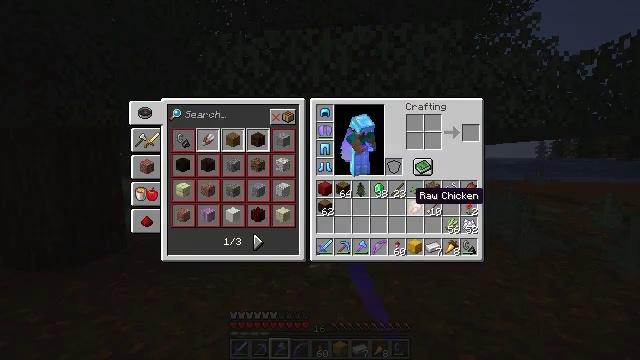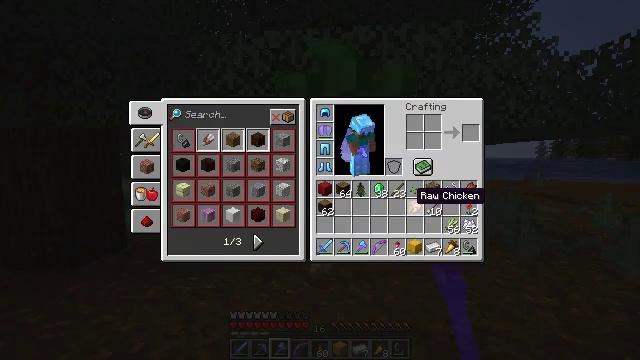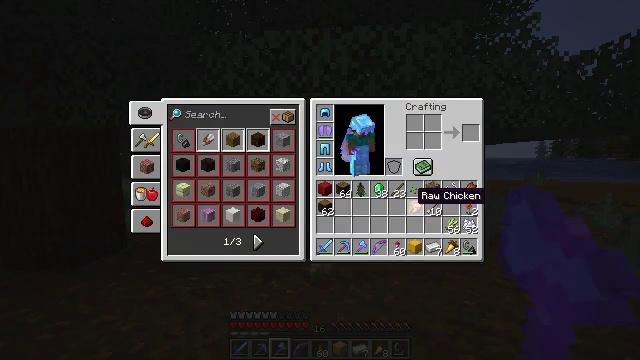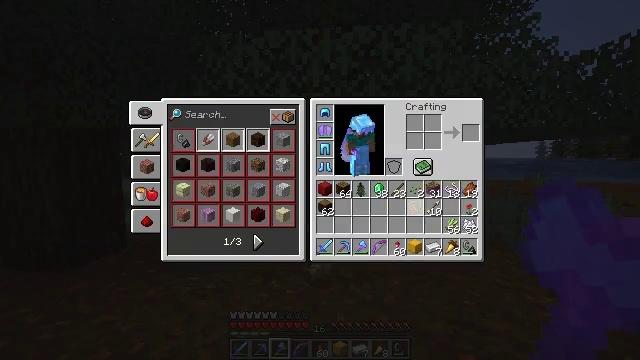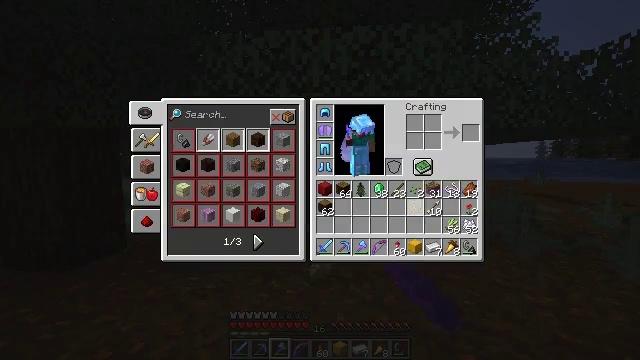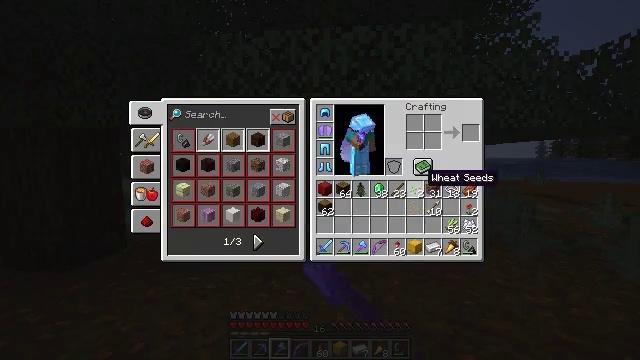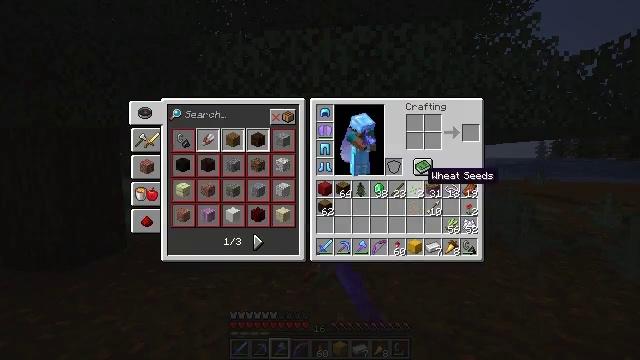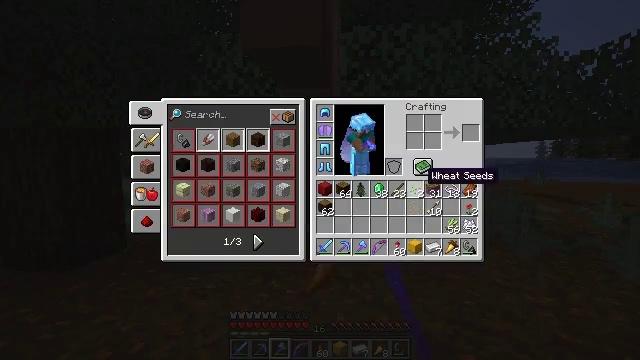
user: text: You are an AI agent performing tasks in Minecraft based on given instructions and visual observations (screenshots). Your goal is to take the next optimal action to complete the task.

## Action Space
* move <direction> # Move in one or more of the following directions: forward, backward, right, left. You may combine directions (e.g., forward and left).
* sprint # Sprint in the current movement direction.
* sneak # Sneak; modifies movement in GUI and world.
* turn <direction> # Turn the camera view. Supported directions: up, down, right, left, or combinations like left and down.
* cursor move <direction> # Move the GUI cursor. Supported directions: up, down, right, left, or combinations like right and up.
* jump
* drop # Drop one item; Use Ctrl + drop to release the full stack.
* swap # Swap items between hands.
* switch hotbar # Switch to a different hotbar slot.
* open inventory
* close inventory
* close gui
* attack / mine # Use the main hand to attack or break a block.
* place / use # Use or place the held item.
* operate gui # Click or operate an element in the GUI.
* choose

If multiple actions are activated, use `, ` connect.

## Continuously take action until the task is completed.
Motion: motion action
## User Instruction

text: Drop a chicken.
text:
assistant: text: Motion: sprint, open gui
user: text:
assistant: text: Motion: sprint
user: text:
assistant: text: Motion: sprint, drop
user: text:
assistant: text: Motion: sprint, drop
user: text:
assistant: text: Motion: sprint, cursor move up
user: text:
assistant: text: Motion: sprint
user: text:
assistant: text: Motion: sprint
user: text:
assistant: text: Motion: sprint